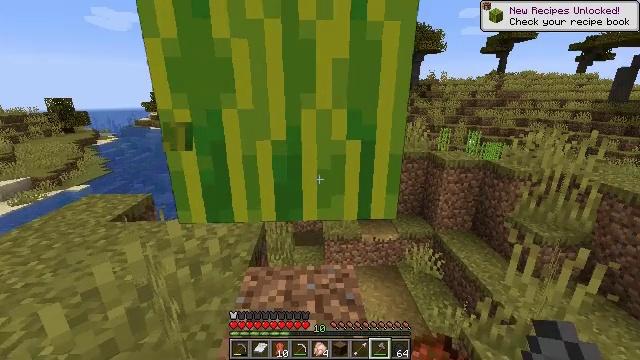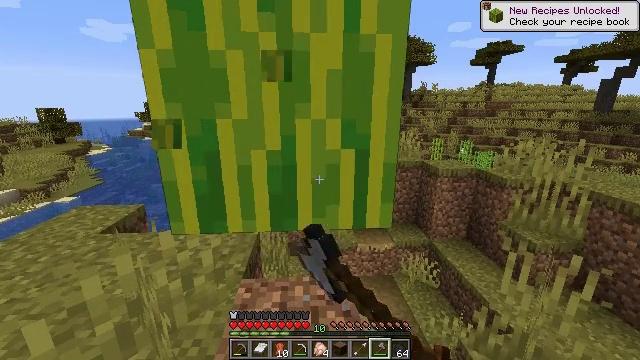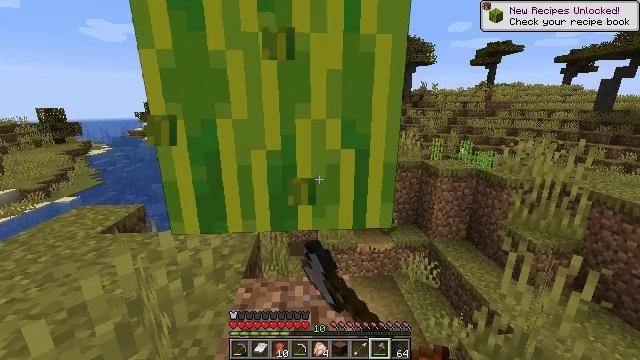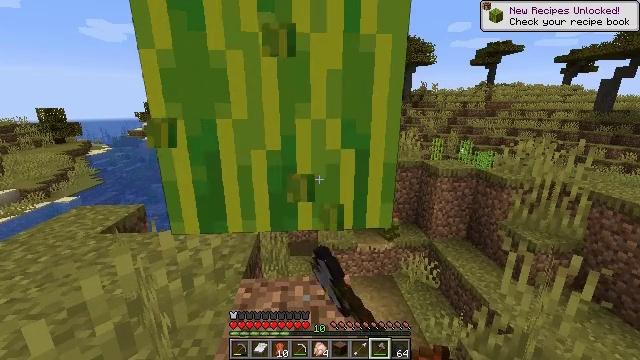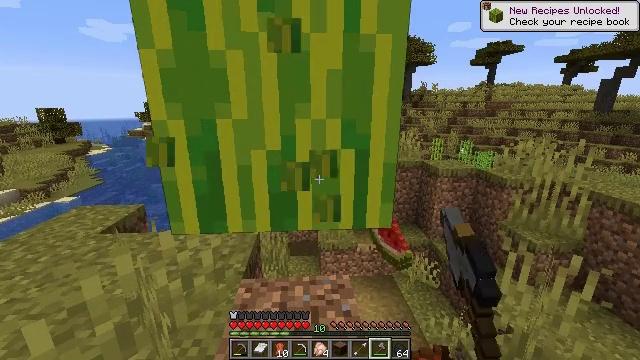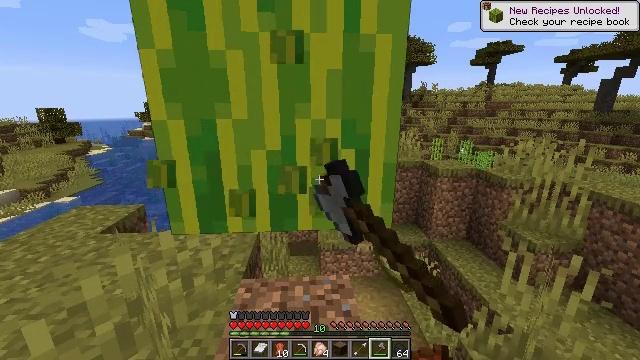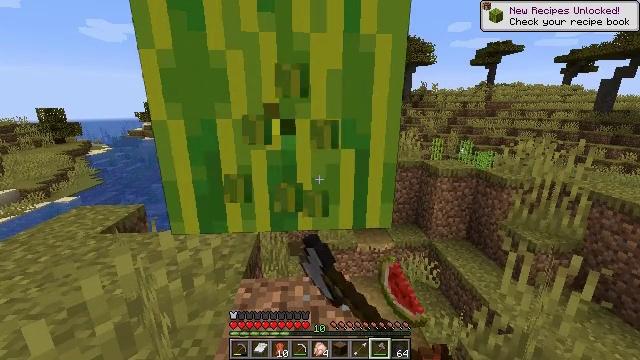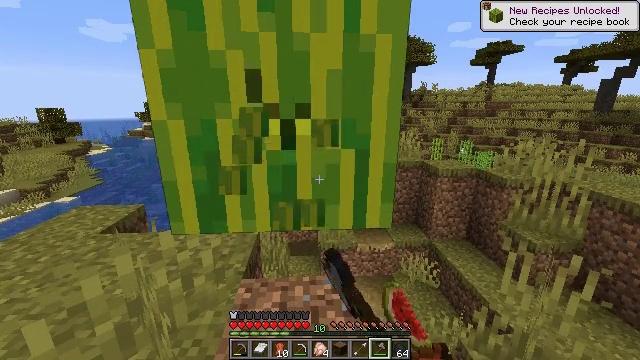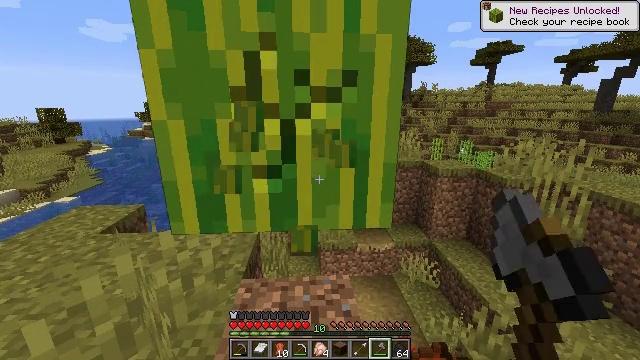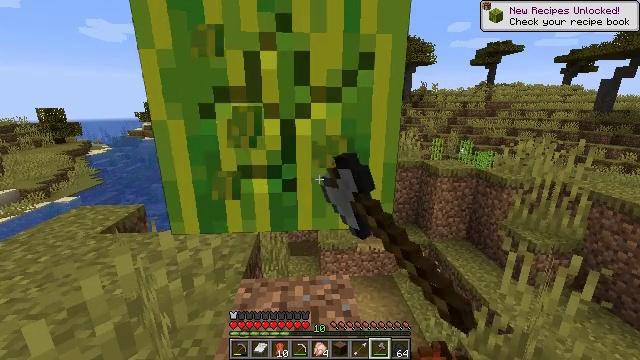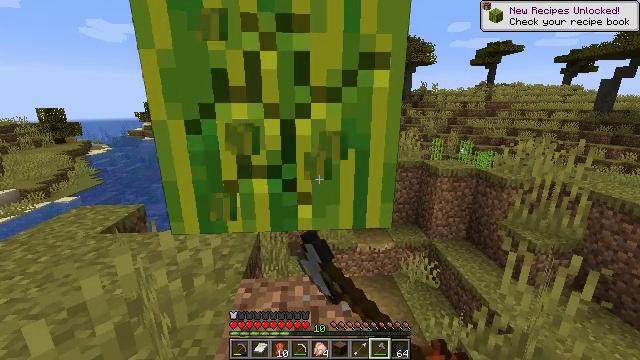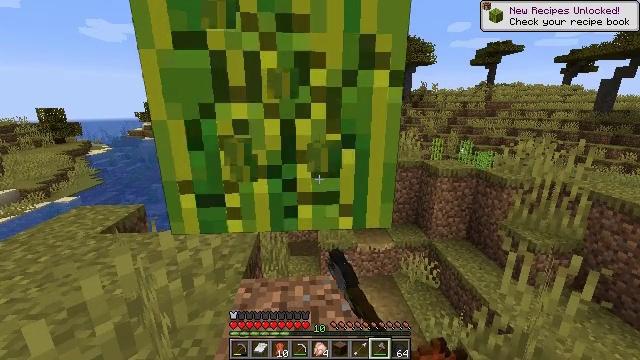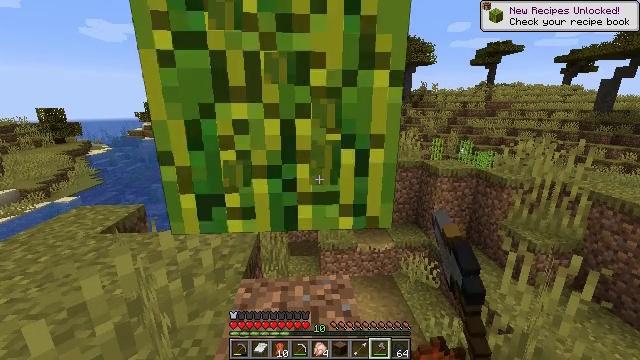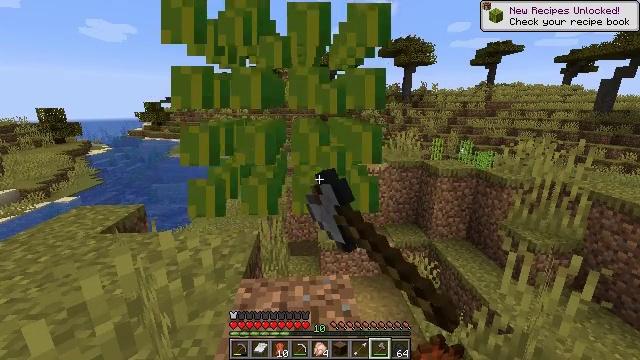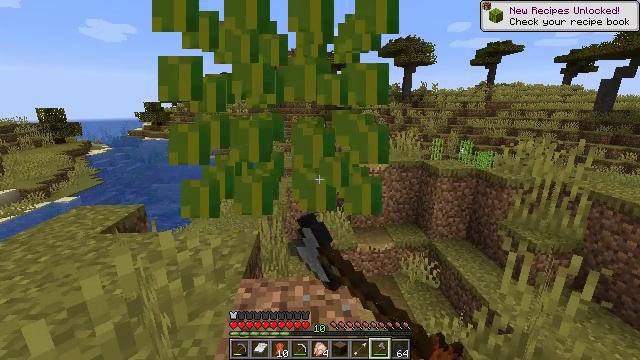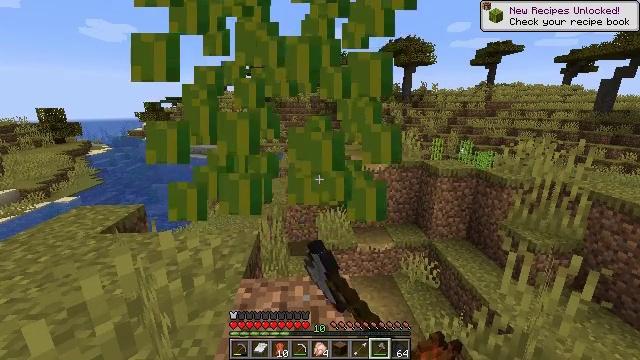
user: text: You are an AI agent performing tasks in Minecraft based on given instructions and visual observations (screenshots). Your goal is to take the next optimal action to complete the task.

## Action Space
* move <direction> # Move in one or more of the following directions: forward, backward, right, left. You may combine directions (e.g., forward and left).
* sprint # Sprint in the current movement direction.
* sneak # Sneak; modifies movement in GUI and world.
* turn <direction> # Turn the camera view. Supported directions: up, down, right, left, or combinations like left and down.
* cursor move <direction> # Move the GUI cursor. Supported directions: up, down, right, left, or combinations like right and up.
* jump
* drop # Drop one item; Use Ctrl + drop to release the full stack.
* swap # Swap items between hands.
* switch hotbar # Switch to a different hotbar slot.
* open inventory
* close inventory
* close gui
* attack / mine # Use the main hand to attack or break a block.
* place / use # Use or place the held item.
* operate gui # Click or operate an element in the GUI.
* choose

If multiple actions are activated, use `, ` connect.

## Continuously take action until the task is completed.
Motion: motion action
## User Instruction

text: Break the melon to get slices.
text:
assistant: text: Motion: turn right and up, attack / mine
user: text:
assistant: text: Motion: attack / mine
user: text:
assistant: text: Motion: attack / mine
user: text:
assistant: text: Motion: attack / mine
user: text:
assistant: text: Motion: attack / mine
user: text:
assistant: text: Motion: attack / mine
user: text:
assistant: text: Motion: attack / mine
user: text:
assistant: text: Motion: attack / mine
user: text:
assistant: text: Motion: attack / mine
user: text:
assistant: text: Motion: attack / mine
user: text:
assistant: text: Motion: attack / mine
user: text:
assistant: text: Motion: attack / mine
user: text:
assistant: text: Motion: attack / mine
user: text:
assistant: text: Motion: attack / mine
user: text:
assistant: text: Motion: attack / mine
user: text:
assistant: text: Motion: attack / mine
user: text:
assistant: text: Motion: attack / mine
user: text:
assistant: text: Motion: attack / mine